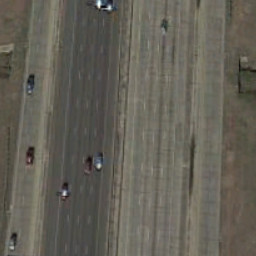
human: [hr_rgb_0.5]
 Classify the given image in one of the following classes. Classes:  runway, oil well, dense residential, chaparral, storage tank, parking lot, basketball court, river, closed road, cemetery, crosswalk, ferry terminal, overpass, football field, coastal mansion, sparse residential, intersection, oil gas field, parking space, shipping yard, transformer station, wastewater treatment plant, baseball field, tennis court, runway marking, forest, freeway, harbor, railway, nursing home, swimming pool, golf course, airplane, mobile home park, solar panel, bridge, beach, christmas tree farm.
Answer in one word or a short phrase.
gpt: freeway